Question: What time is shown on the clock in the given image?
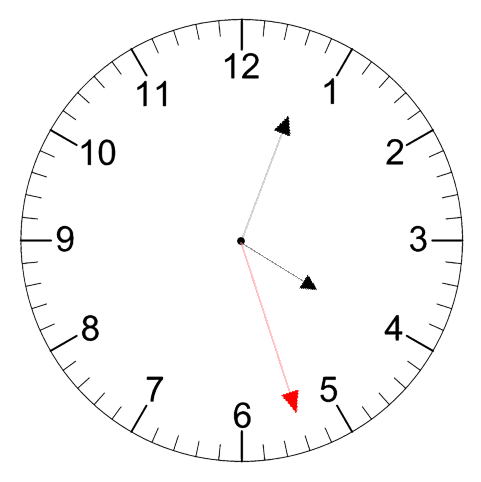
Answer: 04:03:27